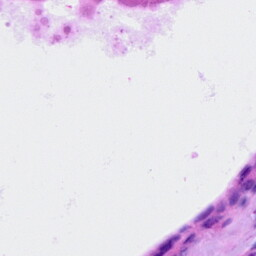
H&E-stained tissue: Ovarian